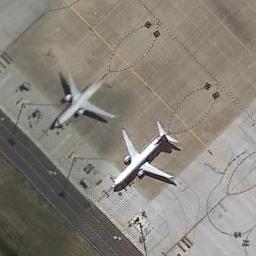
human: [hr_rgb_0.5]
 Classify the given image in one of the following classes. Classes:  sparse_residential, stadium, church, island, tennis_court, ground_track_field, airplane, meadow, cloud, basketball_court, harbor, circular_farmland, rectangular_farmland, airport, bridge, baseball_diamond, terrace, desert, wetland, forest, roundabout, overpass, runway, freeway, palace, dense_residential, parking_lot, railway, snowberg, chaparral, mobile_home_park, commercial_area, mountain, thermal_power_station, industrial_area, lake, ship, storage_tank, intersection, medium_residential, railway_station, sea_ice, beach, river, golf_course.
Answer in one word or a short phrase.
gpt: airplane